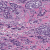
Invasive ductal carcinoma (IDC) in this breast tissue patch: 1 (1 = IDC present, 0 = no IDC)